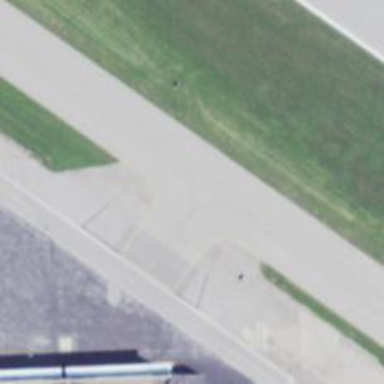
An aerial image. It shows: View of taxiway at the airport.